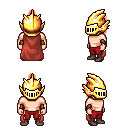
a pixel art fantasy rpg character, male body template, human, light skin, maroon cape, red pants, red long topknot hairstyle, gold helm, leather bracers, maroon shoes, four views (front, back, left, right), 2x2 character sprite sheet, small pixel art, hard edges, no anti-aliasing